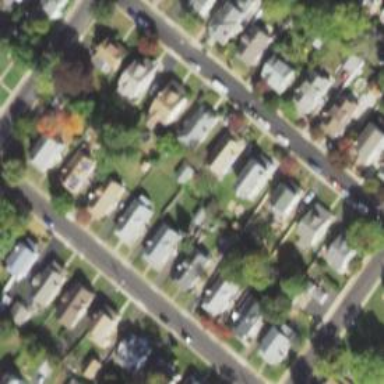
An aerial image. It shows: Sidewalk.